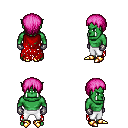
a pixel art fantasy rpg character, male body template, orc, green skin, red tattered cape, white pants, pink plain hairstyle, metal gloves, gold boots, four views (front, back, left, right), 2x2 character sprite sheet, small pixel art, hard edges, no anti-aliasing